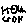
Label: hexagon